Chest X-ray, PA view. Patient: 31 years old, sex M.
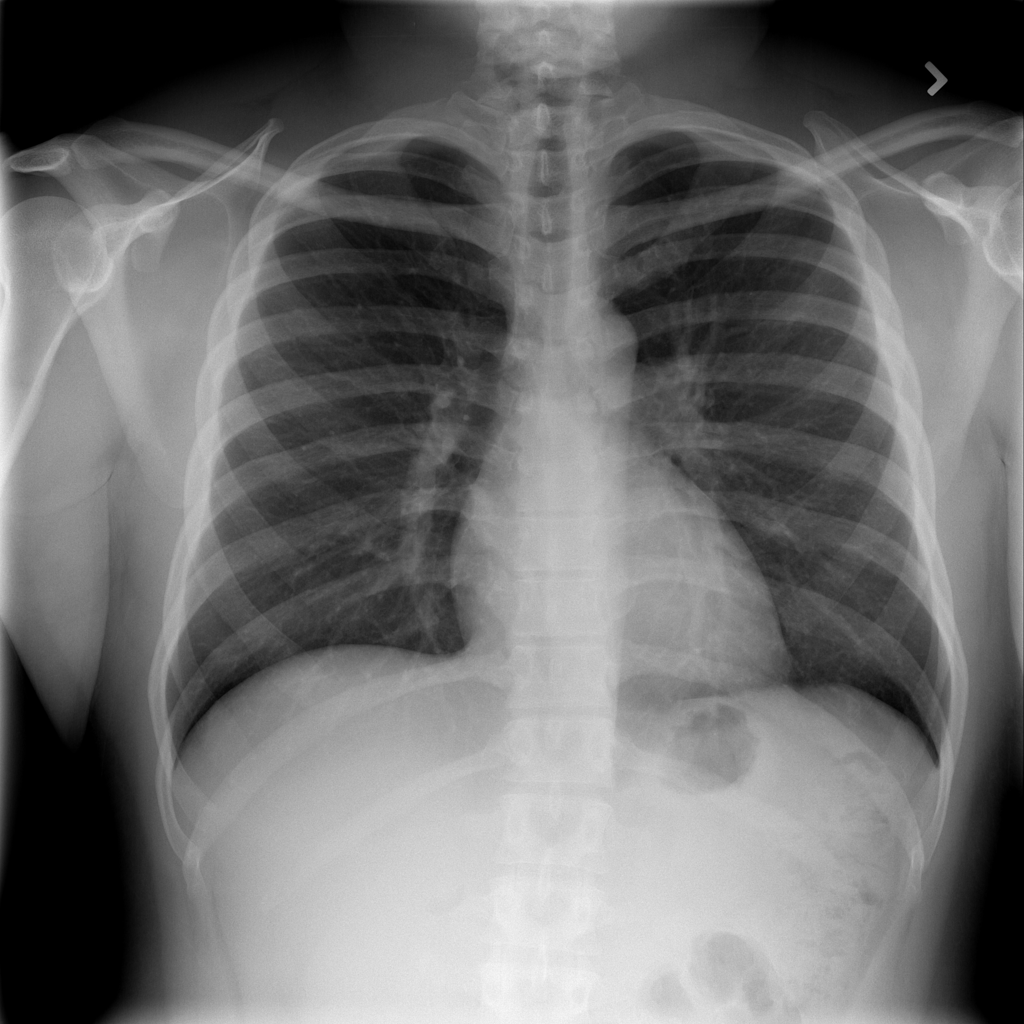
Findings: No Finding